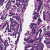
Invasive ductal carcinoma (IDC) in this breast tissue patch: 1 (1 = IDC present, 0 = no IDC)